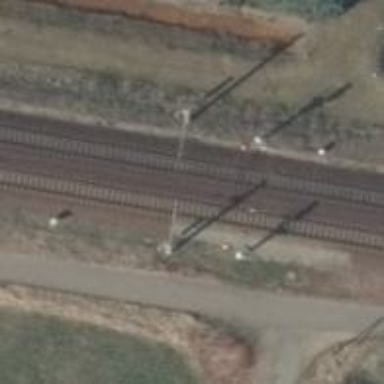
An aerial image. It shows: Railway signal.